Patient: sex M, age 49
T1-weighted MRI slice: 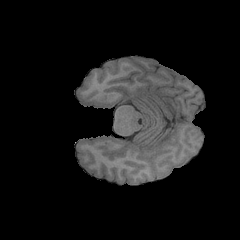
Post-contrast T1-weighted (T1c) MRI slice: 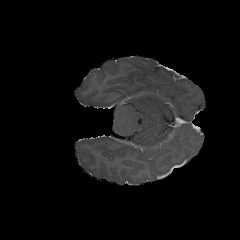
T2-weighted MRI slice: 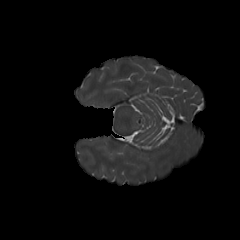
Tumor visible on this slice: no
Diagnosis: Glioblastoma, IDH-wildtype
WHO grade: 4